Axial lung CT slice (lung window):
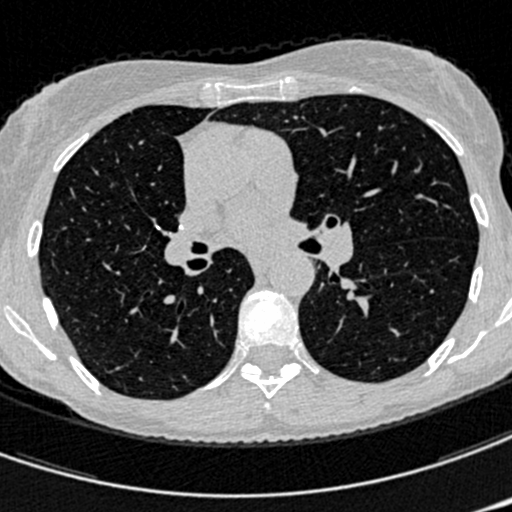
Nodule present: no